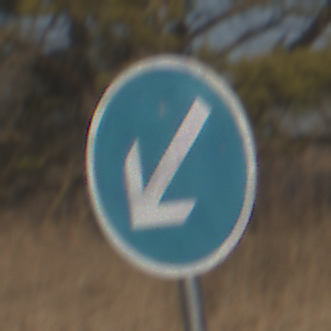
Verkehrszeichen: VorgeschriebeneVorbeifahrtLinks
Umgebung: Outdoor, Nature
Tageszeit: MorningAfternoon
Wetter: PartlyCloudy
Licht: Natural
Jahreszeit: NotSpecified
Kontrast: HighContrast